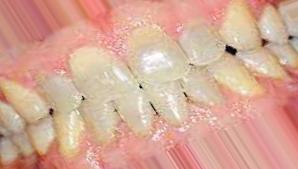
Condition: Tooth Discoloration